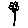
Label: flower